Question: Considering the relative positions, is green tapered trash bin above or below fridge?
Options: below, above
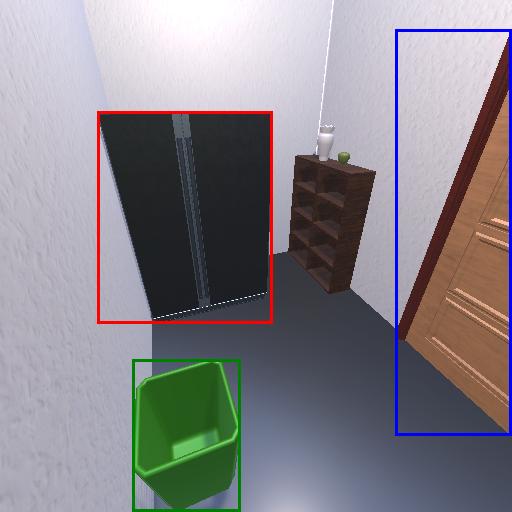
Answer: below